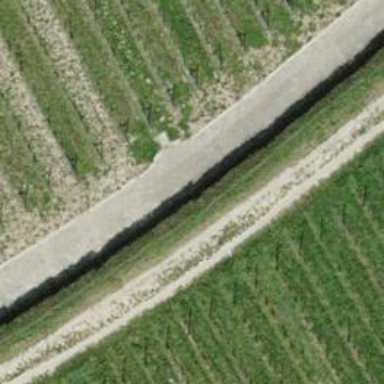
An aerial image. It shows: Wall barrier.